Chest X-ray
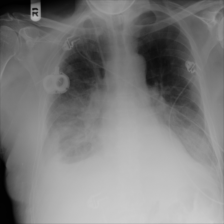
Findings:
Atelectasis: positive
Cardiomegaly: negative
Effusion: negative
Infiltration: negative
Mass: negative
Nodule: negative
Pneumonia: negative
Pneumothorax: negative
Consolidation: positive
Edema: negative
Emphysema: negative
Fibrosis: negative
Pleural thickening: positive
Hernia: negative